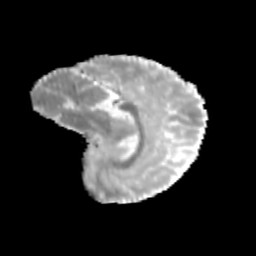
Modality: MD
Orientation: sagittal
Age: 12
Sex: female
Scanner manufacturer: siemens
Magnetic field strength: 3 T
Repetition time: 3.8 s
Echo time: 0.07 s